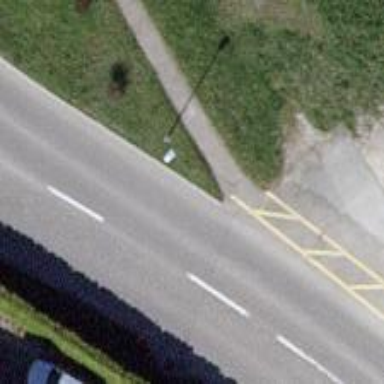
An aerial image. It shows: Gray straight pole as support.